Interaction volume radius: 5 \u00c5
Interaction volume height: 25 \u00c5
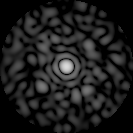
Disorder parameter: 0.8158